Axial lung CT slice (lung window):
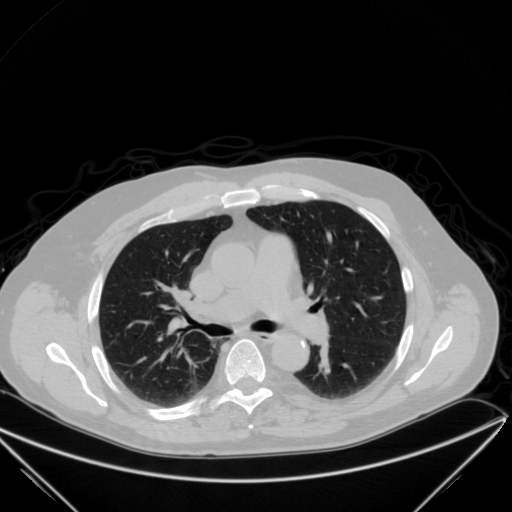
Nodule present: no